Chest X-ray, PA view. Patient: 61 years old, sex M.
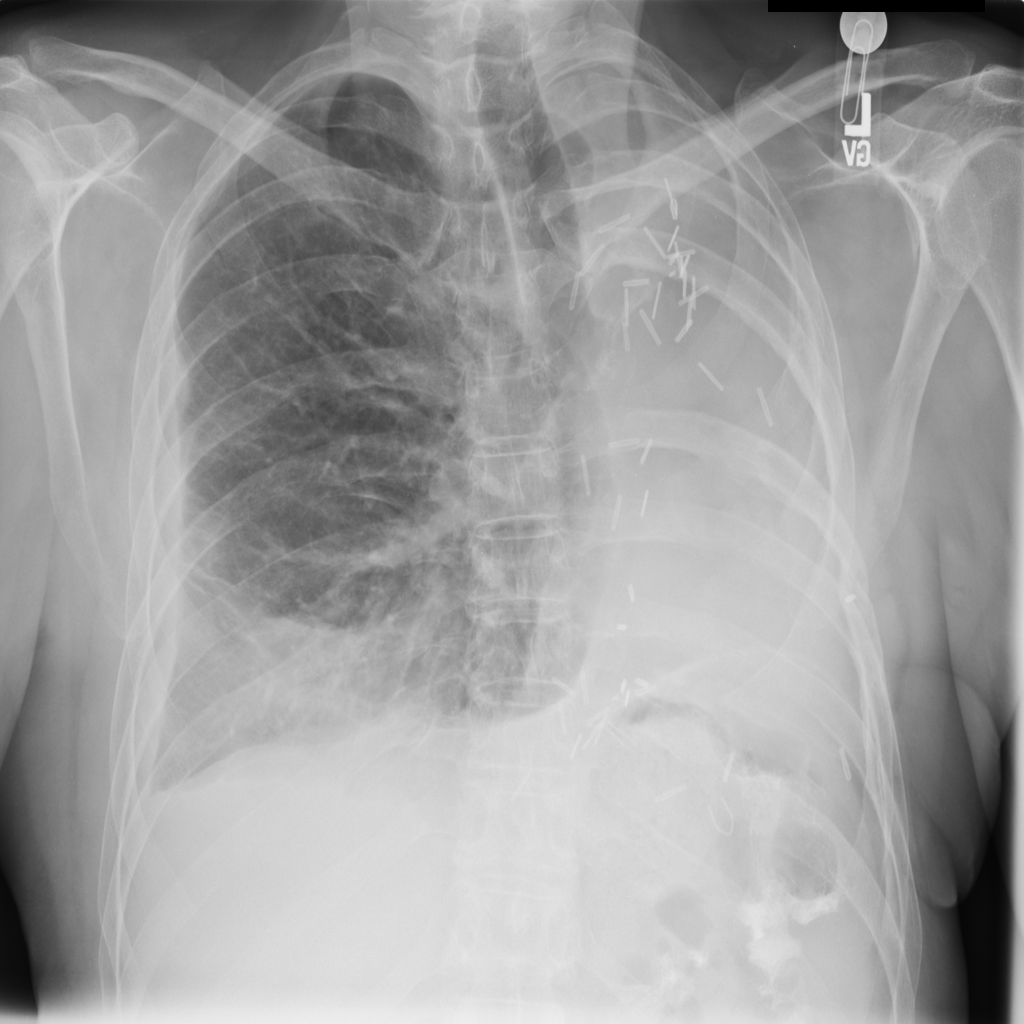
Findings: Mass, Pleural_Thickening